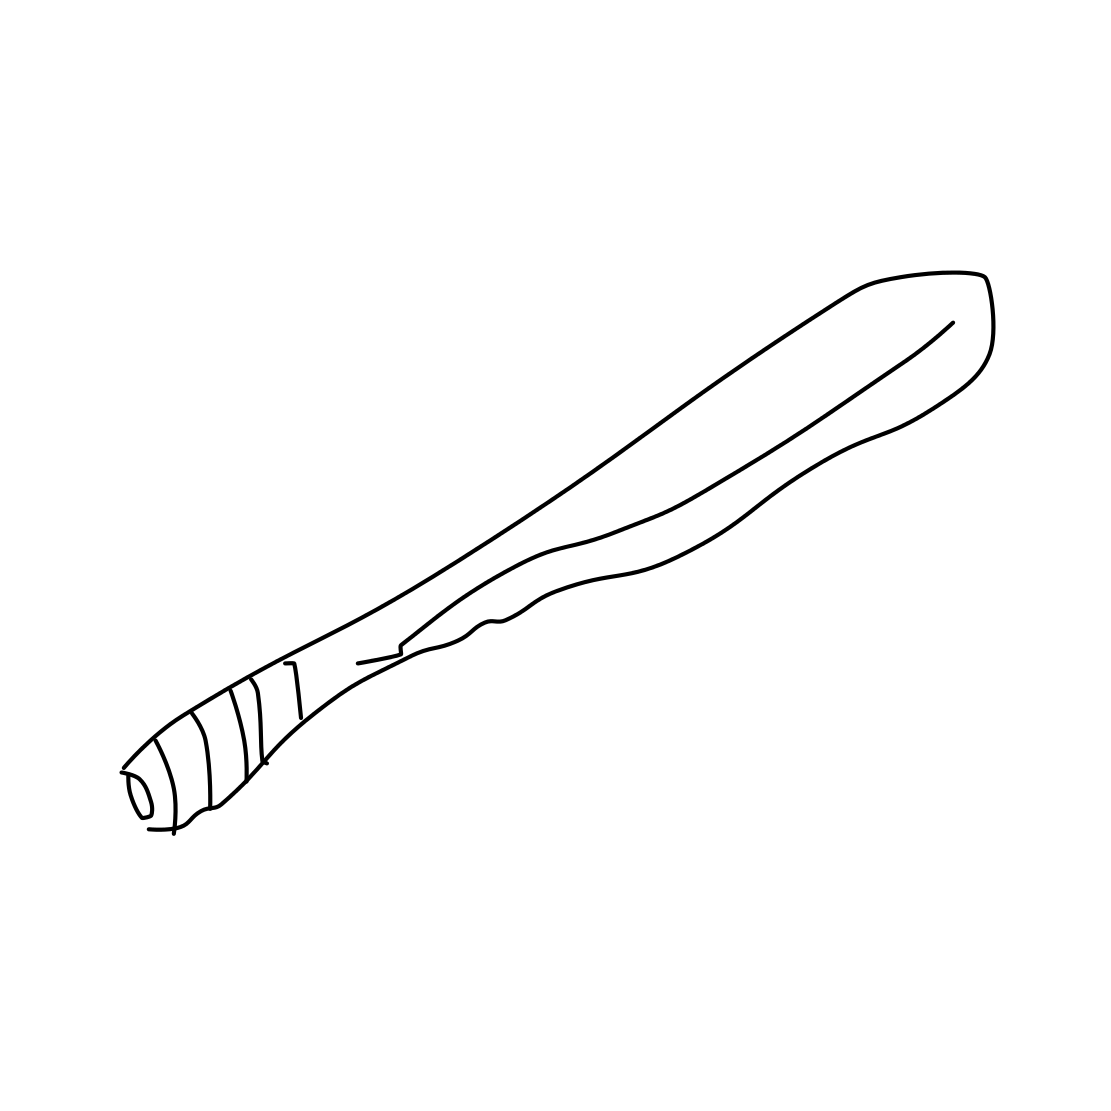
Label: baseball bat